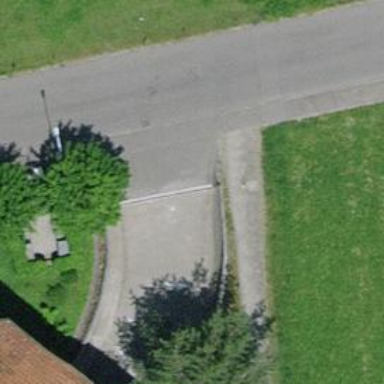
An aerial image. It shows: Footway made of paving stones.